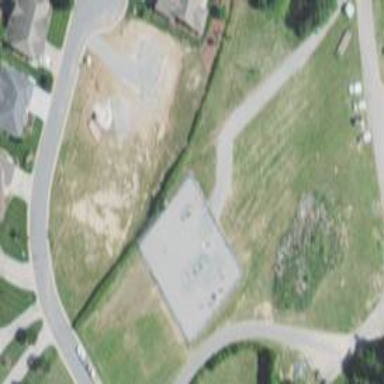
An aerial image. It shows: Valve group substation.